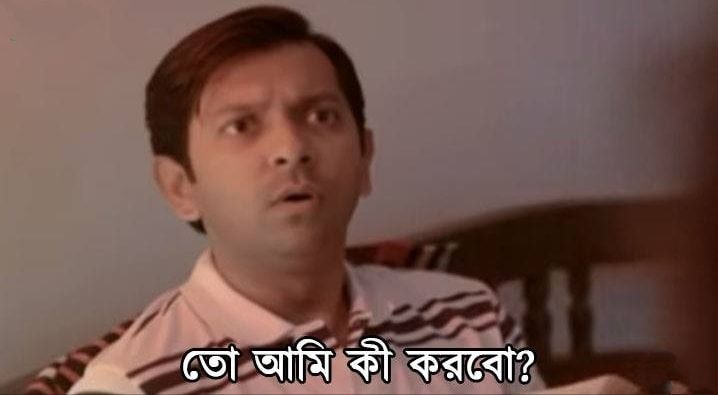
Caption: তো আমরা কী করবো ?
Label: non-hate